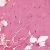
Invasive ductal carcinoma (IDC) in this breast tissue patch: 0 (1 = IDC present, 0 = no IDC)